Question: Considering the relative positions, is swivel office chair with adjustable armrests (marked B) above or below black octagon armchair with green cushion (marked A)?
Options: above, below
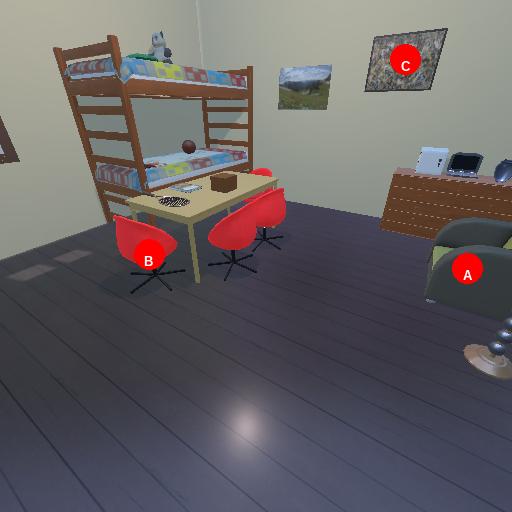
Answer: above